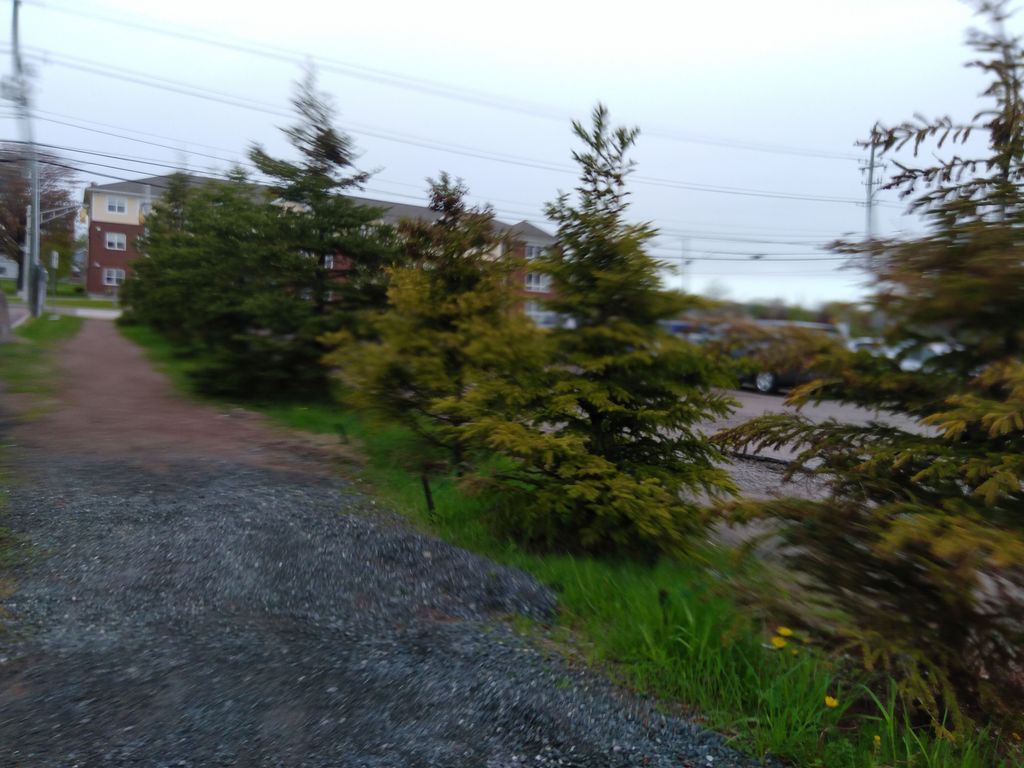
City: charlottetown